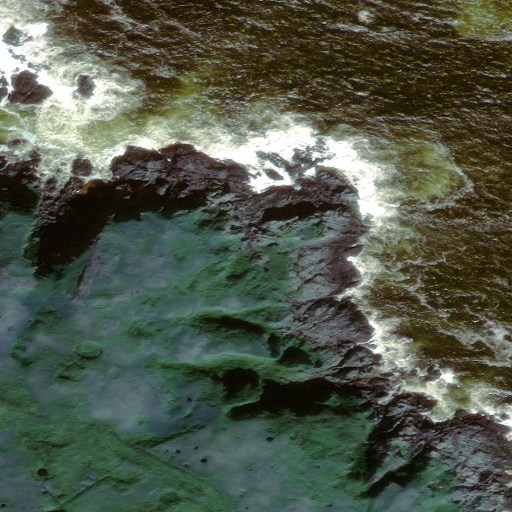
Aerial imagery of cape in Alaska named Chichagof Point containing only unknown